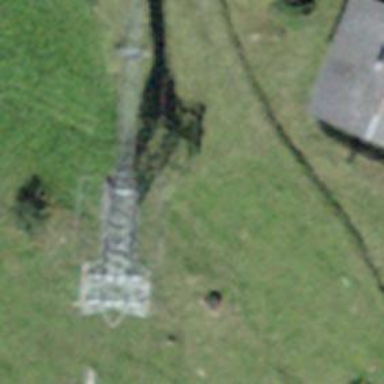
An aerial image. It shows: Pylon for aerialway.